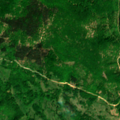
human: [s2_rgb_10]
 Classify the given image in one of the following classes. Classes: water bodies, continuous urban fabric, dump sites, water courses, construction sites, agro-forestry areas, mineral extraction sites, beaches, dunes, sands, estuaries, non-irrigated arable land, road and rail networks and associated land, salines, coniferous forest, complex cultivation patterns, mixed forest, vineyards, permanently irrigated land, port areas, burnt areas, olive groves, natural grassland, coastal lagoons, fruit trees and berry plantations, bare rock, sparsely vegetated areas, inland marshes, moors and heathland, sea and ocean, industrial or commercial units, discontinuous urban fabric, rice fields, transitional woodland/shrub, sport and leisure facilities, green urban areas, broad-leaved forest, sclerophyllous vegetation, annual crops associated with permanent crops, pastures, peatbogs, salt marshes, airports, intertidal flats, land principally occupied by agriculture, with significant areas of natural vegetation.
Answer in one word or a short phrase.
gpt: broad-leaved forest, mixed forest, transitional woodland/shrub